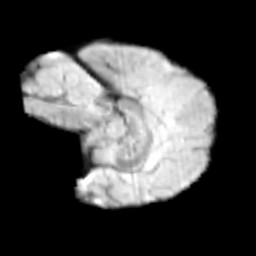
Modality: T2w
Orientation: sagittal
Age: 12
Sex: male
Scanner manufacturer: siemens
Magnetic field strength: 3 T
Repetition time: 3.8 s
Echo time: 0.07 s